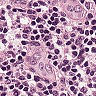
Metastatic tissue present: no